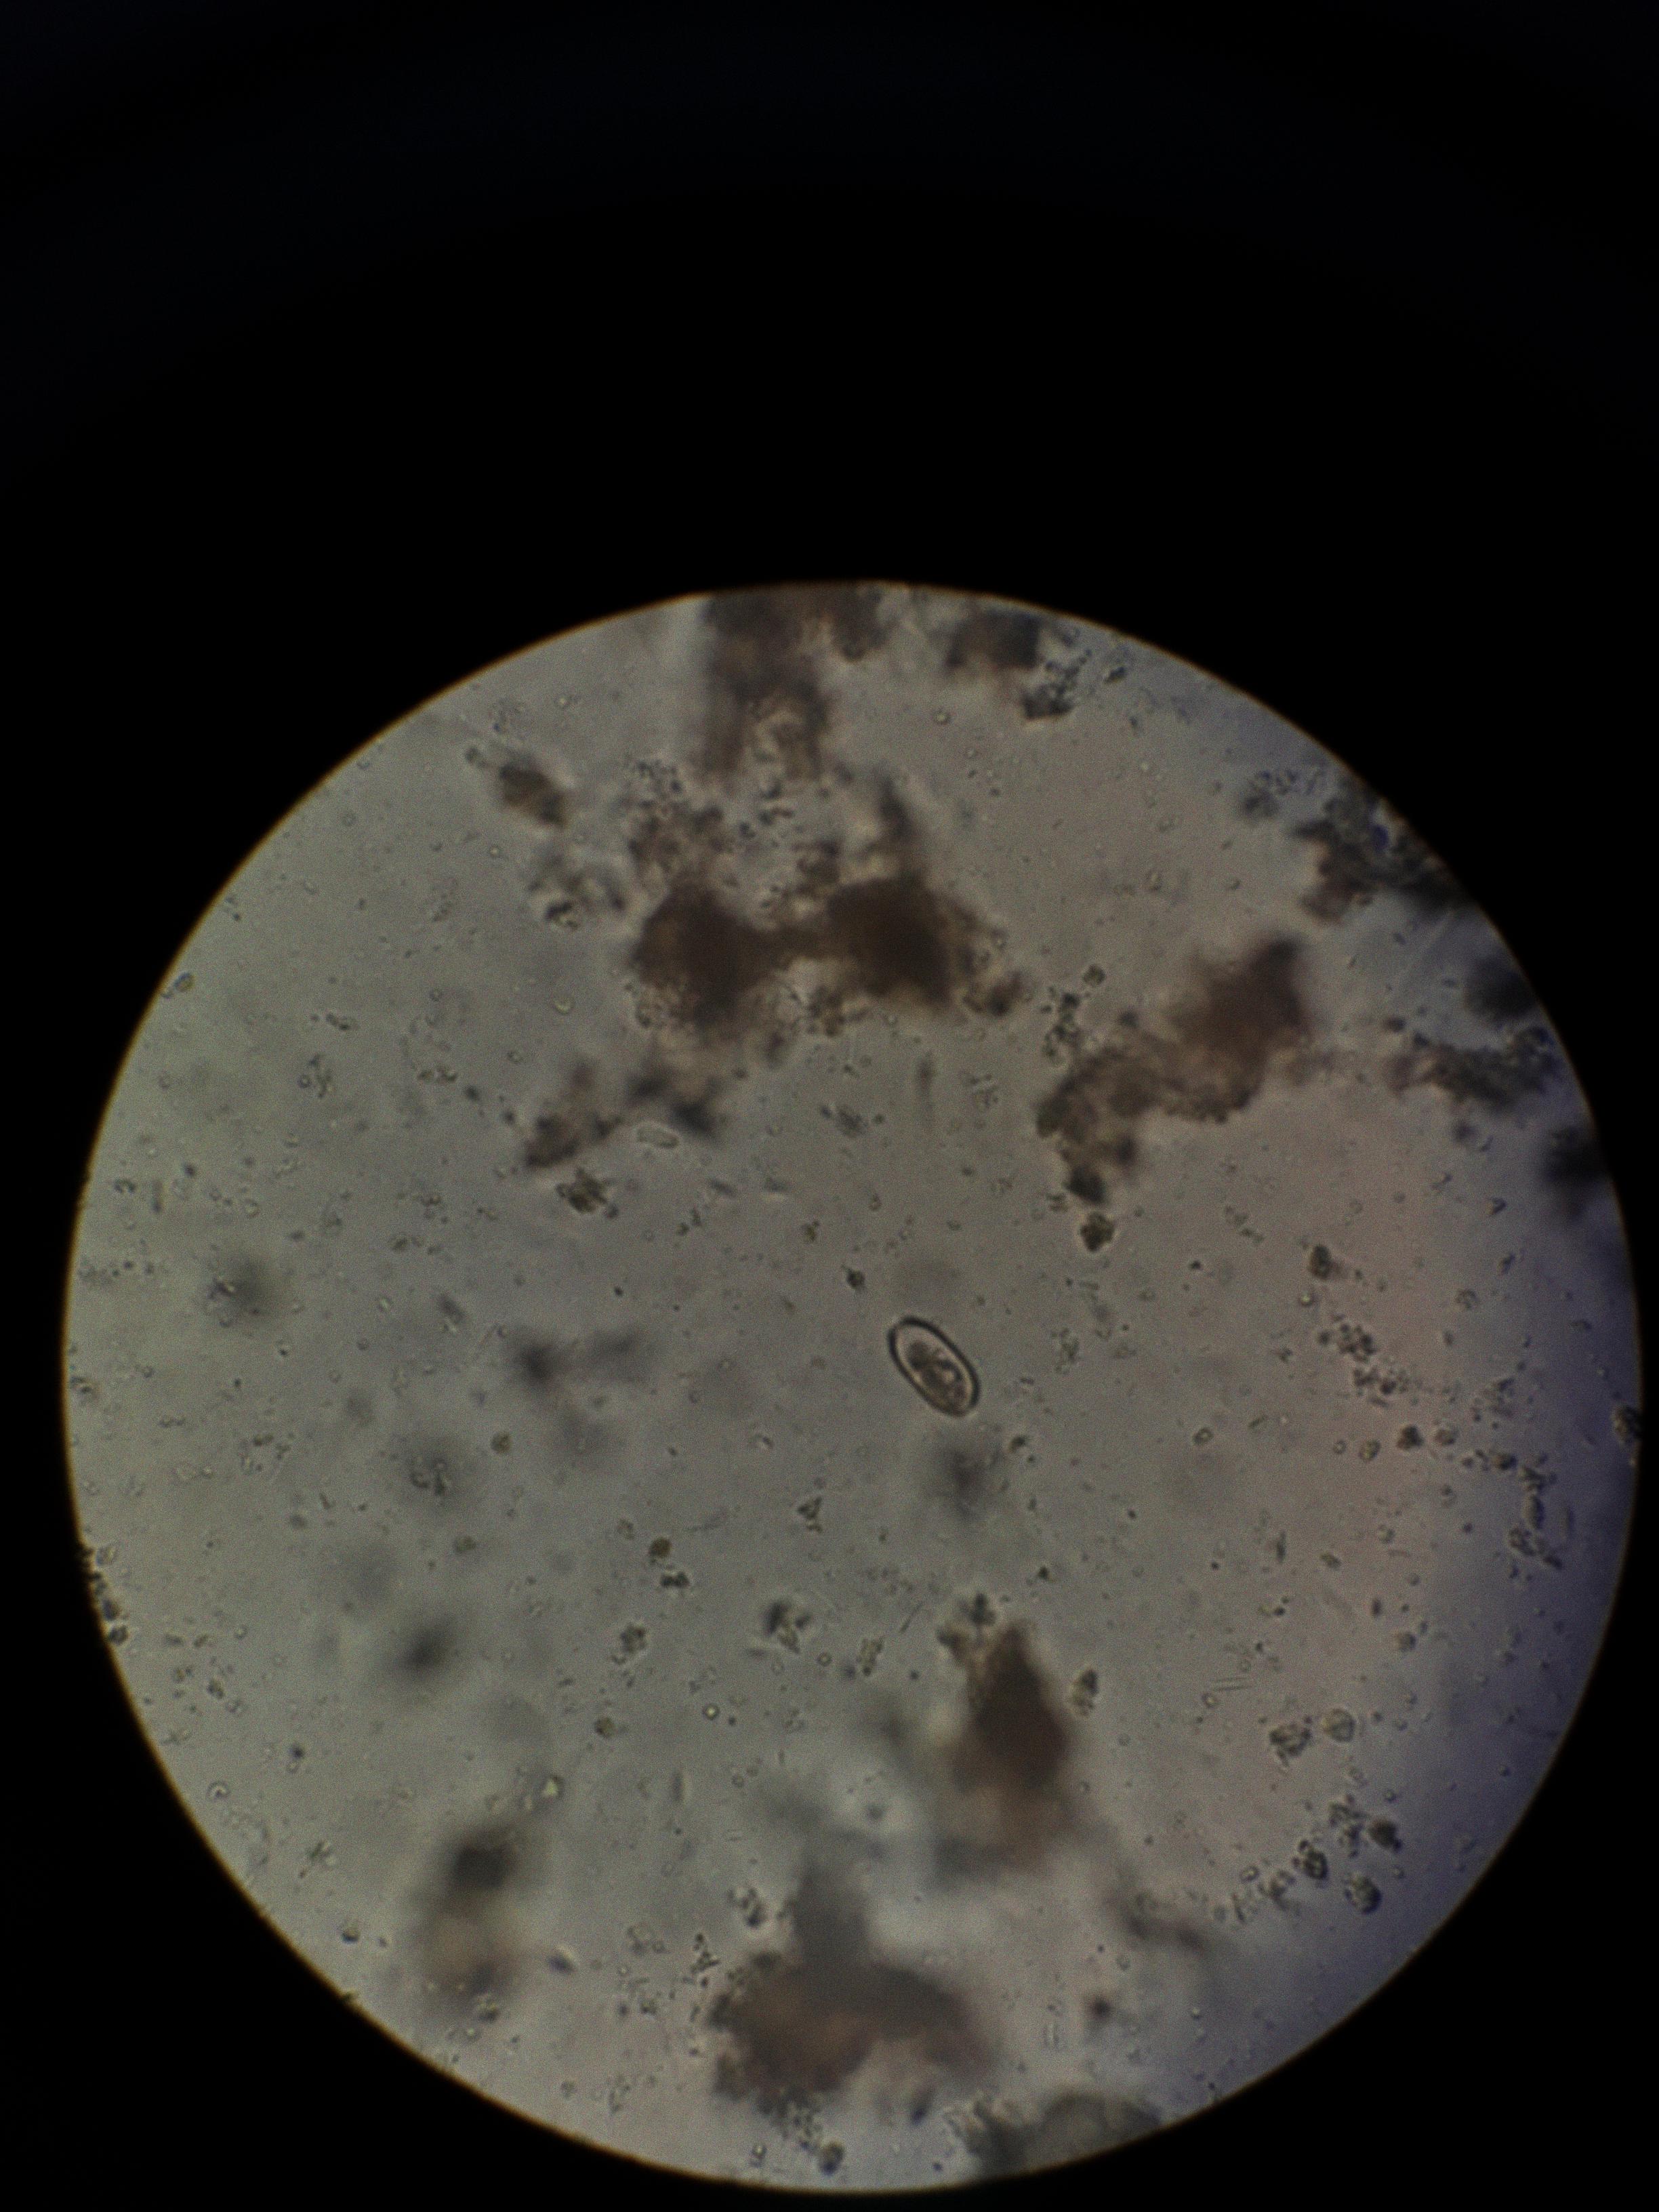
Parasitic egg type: Capillaria philippinensis